Question: I have written the following function for projectile motion of different force and angle, but it doesn't work properly. Where have I gone wrong? I want something like the Angry Birds game.
'''
public void shootBall(int timeCounter){
int gravity = 4;
double time = timeCounter/40.0;
int velocity = force_value;
double radians = currentangle*Math.PI/180;
ball.setX((int)((ball.getX()+10)*Math.cos(radians) + velocity*Math.cos(radians)*time));
ball.setY((int)((ball.getY()+10)*Math.sin(radians) + velocity*Math.sin(radians)*time - 0.5*gravity*time*time));
updateGame();
}
'''
I want the ball to be thrown from bottom left corner.

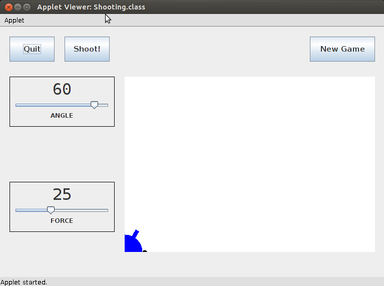
Answer: As pointed out in the comment (and in the answer <URL>. Admittedly, I did not entirely understand what you wanted to achive with the sin/cos computation in your current position update. But I already had some SSCE here that was close to what you want to achieve, so I adapted it a little bit. Most of this is q&d-boilerplate code, but you might want to have a look at the 'Projectile' class and how the velocity and position are updated in its 'performTimeStep' method.
BTW: This approach has the nice advantage that it can easily be extended to model something like : Just use a different acceleration. For example, not (0,-9.81) but (1,-9.81) to simulate a light wind from the left.
'''
import java.awt.BorderLayout;
import java.awt.Color;
import java.awt.Graphics;
import java.awt.Graphics2D;
import java.awt.GridLayout;
import java.awt.event.ActionEvent;
import java.awt.event.ActionListener;
import java.awt.geom.AffineTransform;
import java.awt.geom.Point2D;
import javax.swing.JButton;
import javax.swing.JComponent;
import javax.swing.JFrame;
import javax.swing.JLabel;
import javax.swing.JPanel;
import javax.swing.JSlider;
import javax.swing.SwingUtilities;
public class ProjectileShooterTest
{
public static void main(String[] args)
{
SwingUtilities.invokeLater(new Runnable()
{
@Override
public void run()
{
createAndShowGUI();
}
});
}
private static void createAndShowGUI()
{
JFrame f = new JFrame();
f.setDefaultCloseOperation(JFrame.EXIT_ON_CLOSE);
f.setSize(600,600);
final ProjectileShooter projectileShooter =
new ProjectileShooter();
ProjectileShooterPanel projectileShooterPanel =
new ProjectileShooterPanel(projectileShooter);
projectileShooter.setPaintingComponent(projectileShooterPanel);
JPanel controlPanel = new JPanel(new GridLayout(1,0));
controlPanel.add(new JLabel("Angle"));
final JSlider angleSlider = new JSlider(0, 90, 45);
controlPanel.add(angleSlider);
controlPanel.add(new JLabel("Power"));
final JSlider powerSlider = new JSlider(0, 100, 50);
controlPanel.add(powerSlider);
JButton shootButton = new JButton("Shoot");
shootButton.addActionListener(new ActionListener()
{
@Override
public void actionPerformed(ActionEvent e)
{
int angleDeg = angleSlider.getValue();
int power = powerSlider.getValue();
projectileShooter.setAngle(Math.toRadians(angleDeg));
projectileShooter.setPower(power);
projectileShooter.shoot();
}
});
controlPanel.add(shootButton);
f.getContentPane().setLayout(new BorderLayout());
f.getContentPane().add(controlPanel, BorderLayout.NORTH);
f.getContentPane().add(projectileShooterPanel, BorderLayout.CENTER);
f.setVisible(true);
}
}
class ProjectileShooter
{
private double angleRad = Math.toRadians(45);
private double power = 50;
private Projectile projectile;
private JComponent paintingComponent;
void setPaintingComponent(JComponent paintingComponent)
{
this.paintingComponent = paintingComponent;
}
void setAngle(double angleRad)
{
this.angleRad = angleRad;
}
void setPower(double power)
{
this.power = power;
}
void shoot()
{
Thread t = new Thread(new Runnable()
{
@Override
public void run()
{
executeShot();
}
});
t.setDaemon(true);
t.start();
}
private void executeShot()
{
if (projectile != null)
{
return;
}
projectile = new Projectile();
Point2D velocity =
AffineTransform.getRotateInstance(angleRad).
transform(new Point2D.Double(1,0), null);
velocity.setLocation(
velocity.getX() * power * 0.5,
velocity.getY() * power * 0.5);
projectile.setVelocity(velocity);
//System.out.println("Initial "+velocity);
long prevTime = System.nanoTime();
while (projectile.getPosition().getY() >= 0)
{
long currentTime = System.nanoTime();
double dt = 3 * (currentTime - prevTime) / 1e8;
projectile.performTimeStep(dt);
prevTime = currentTime;
paintingComponent.repaint();
try
{
Thread.sleep(10);
}
catch (InterruptedException e)
{
Thread.currentThread().interrupt();
return;
}
}
projectile = null;
paintingComponent.repaint();
}
Projectile getProjectile()
{
return projectile;
}
}
class Projectile
{
private final Point2D ACCELERATION = new Point2D.Double(0, -9.81 * 0.1);
private final Point2D position = new Point2D.Double();
private final Point2D velocity = new Point2D.Double();
public Point2D getPosition()
{
return new Point2D.Double(position.getX(), position.getY());
}
public void setPosition(Point2D point)
{
position.setLocation(point);
}
public void setVelocity(Point2D point)
{
velocity.setLocation(point);
}
void performTimeStep(double dt)
{
scaleAddAssign(velocity, dt, ACCELERATION);
scaleAddAssign(position, dt, velocity);
//System.out.println("Now at "+position+" with "+velocity);
}
private static void scaleAddAssign(
Point2D result, double factor, Point2D addend)
{
double x = result.getX() + factor * addend.getX();
double y = result.getY() + factor * addend.getY();
result.setLocation(x, y);
}
}
class ProjectileShooterPanel extends JPanel
{
private final ProjectileShooter projectileShooter;
public ProjectileShooterPanel(ProjectileShooter projectileShooter)
{
this.projectileShooter = projectileShooter;
}
@Override
protected void paintComponent(Graphics gr)
{
super.paintComponent(gr);
Graphics2D g = (Graphics2D)gr;
Projectile projectile = projectileShooter.getProjectile();
if (projectile != null)
{
g.setColor(Color.RED);
Point2D position = projectile.getPosition();
int x = (int)position.getX();
int y = getHeight() - (int)position.getY();
g.fillOval(x-01, y-10, 20, 20);
}
}
}
'''